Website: lowes
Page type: cart
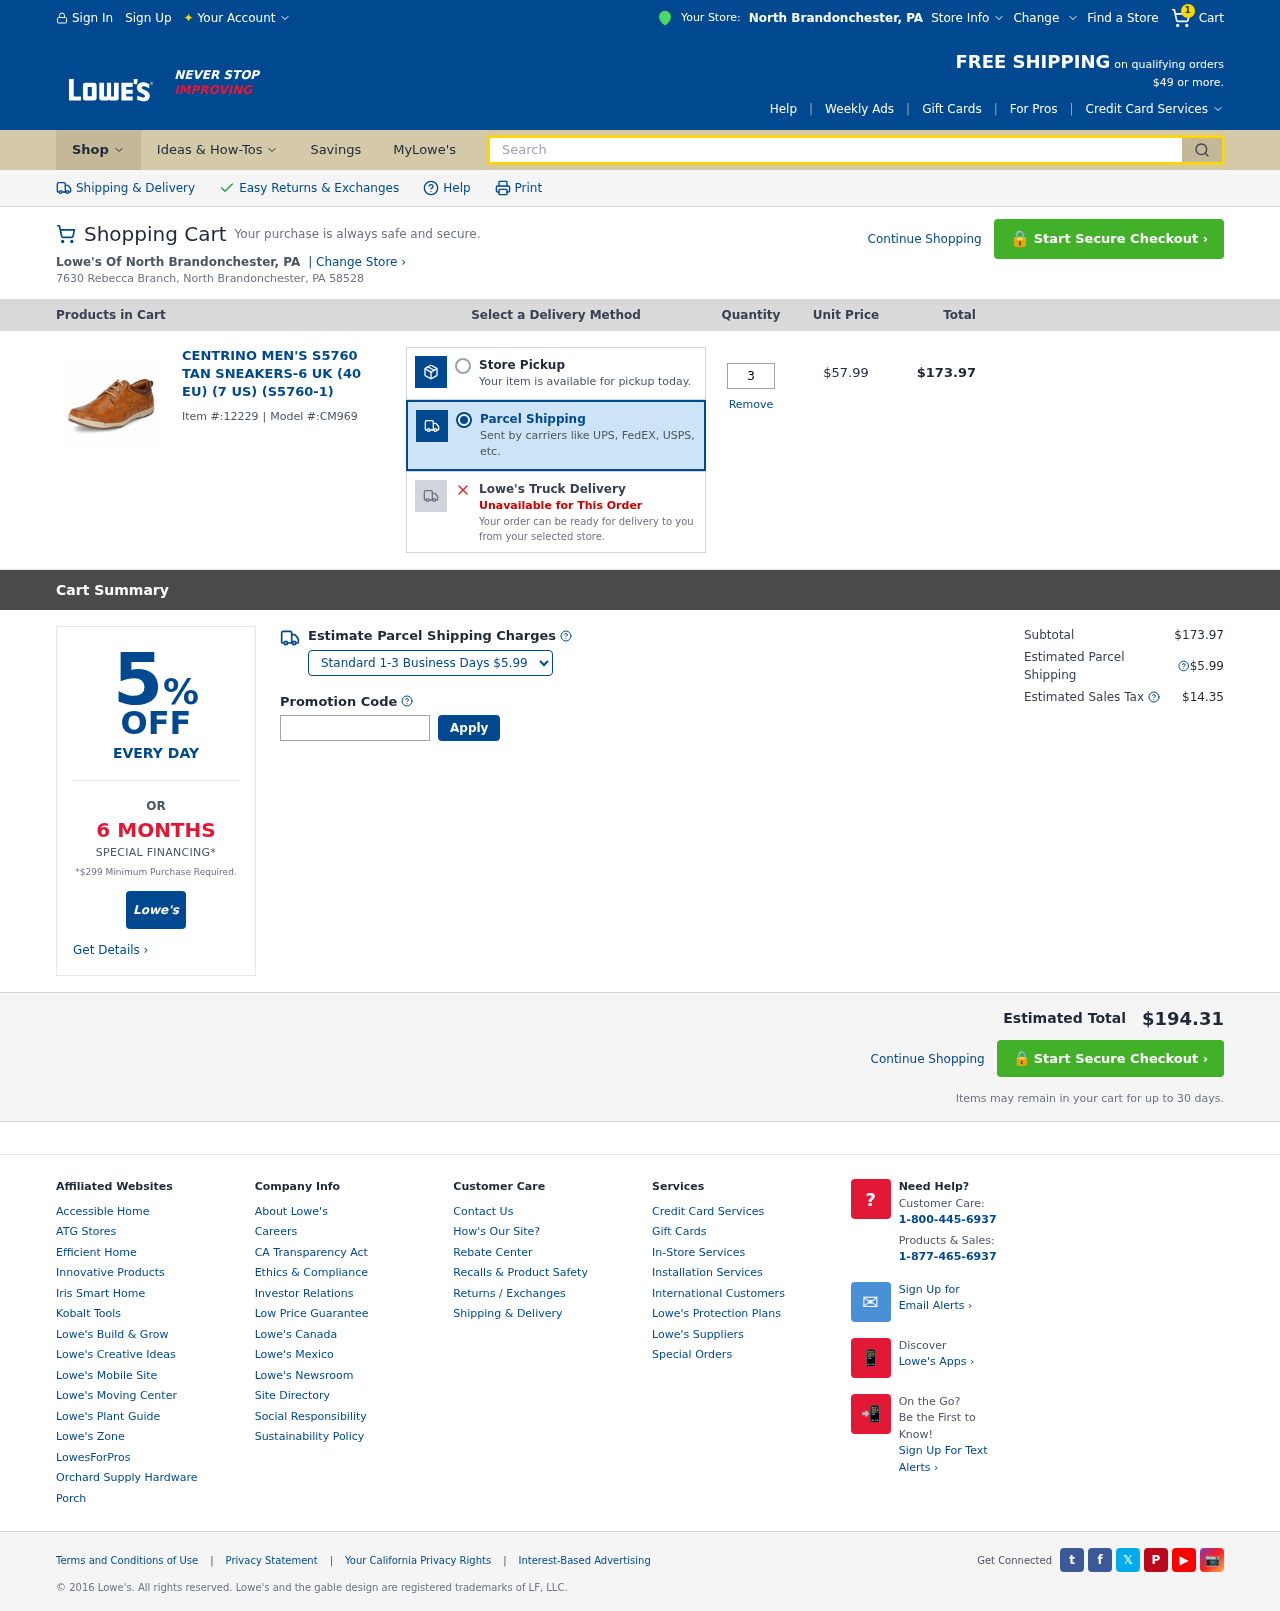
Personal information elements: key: PII_CITY
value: North Brandonchester
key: PII_STATE_ABBR
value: PA
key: PII_STREET
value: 7630 Rebecca Branch
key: PII_CITY_STATE_ZIP
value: North Brandonchester, PA 58528
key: PII_PROMO_CODE
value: FIRST98
Product elements: key: PRODUCT1_NAME
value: Centrino Men's S5760 TAN Sneakers-6 UK (40 EU) (7 US) (S5760-1)
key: PRODUCT1_PRICE
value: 57.99
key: PRODUCT1_QUANTITY
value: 3
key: PRODUCT1_ITEM_ID
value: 12229
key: PRODUCT1_MODEL_ID
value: CM969
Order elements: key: ORDER_NUM_ITEMS
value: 1
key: ORDER_ITEM_TOTAL
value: $173.97
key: ORDER_SUBTOTAL
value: $173.97
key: ORDER_SHIPPING_COST
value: $5.99
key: ORDER_TAX
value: $14.35
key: ORDER_TOTAL
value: $194.31
Search elements: key: HEADER_SEARCH
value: Search